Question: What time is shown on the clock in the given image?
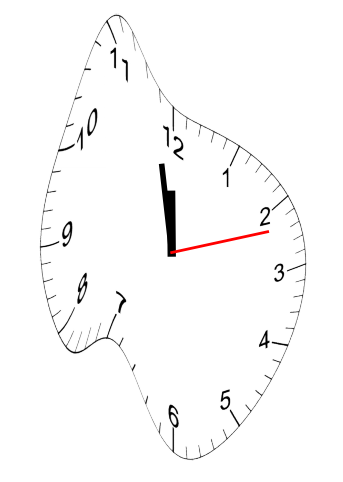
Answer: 11:58:12